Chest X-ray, AP view. Patient: 38 years old, sex F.
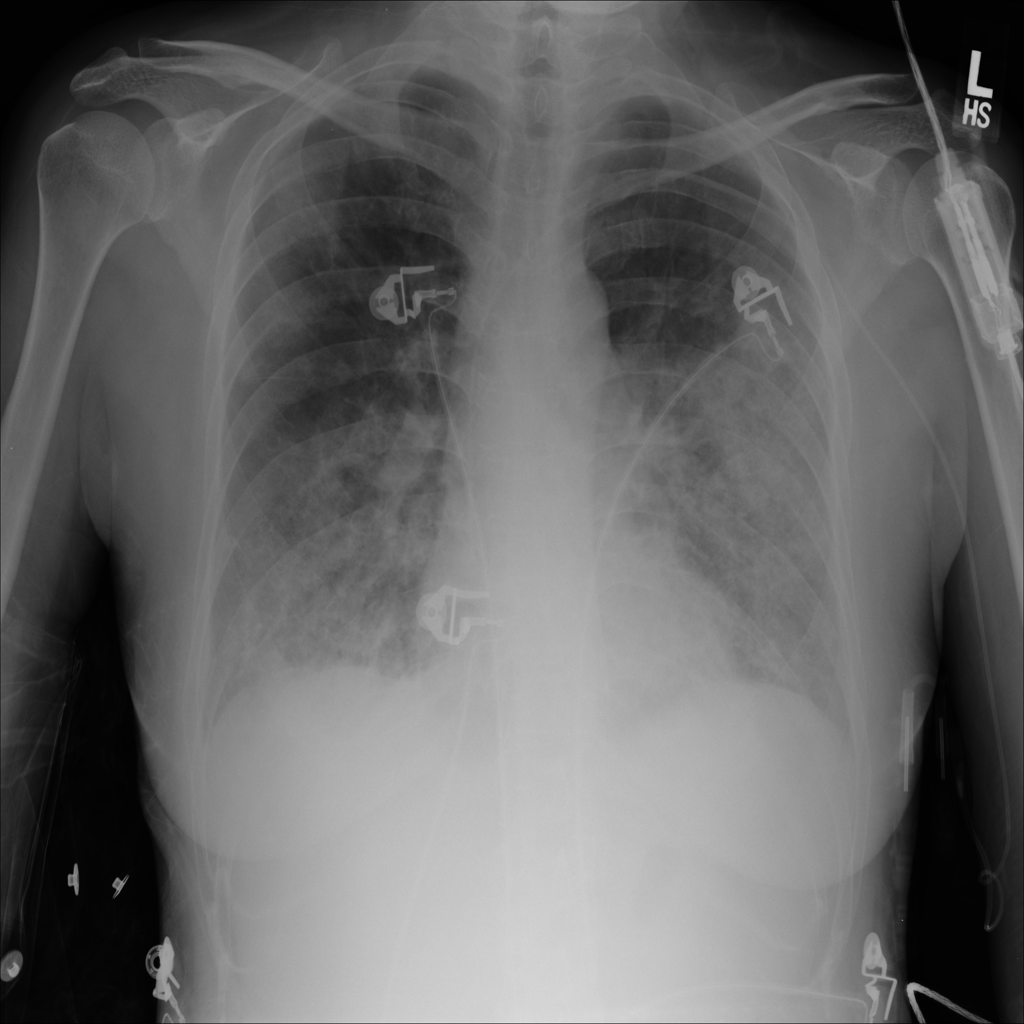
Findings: Infiltration